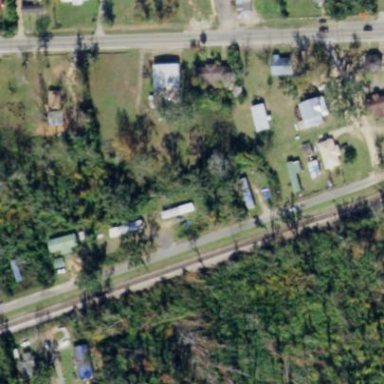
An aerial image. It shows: Residential area known as trailer park.